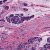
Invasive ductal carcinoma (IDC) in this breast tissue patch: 0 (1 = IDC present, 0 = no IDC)